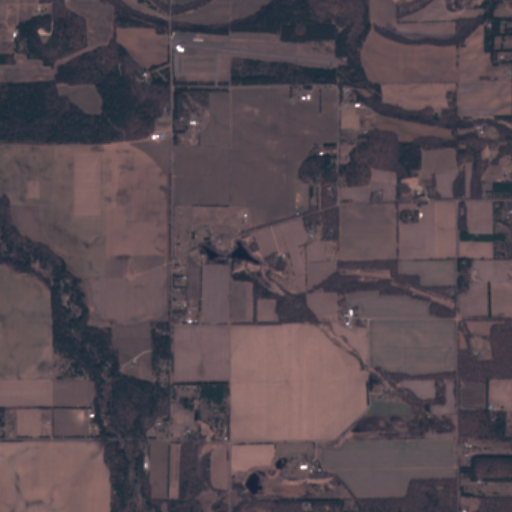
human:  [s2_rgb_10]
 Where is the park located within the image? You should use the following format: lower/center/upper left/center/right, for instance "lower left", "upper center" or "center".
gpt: The park is located in the upper of the image.
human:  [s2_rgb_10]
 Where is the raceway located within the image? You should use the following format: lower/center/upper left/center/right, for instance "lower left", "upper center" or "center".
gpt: The raceway is located in the upper center of the image.
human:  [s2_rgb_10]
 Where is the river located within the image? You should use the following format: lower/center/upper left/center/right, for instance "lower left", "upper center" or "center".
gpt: The river is located in the upper left of the image.
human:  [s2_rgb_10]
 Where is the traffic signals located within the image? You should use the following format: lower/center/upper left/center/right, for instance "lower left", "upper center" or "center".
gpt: The traffic signals is located in the upper center of the image.
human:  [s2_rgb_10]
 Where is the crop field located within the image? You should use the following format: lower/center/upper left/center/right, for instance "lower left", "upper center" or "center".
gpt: There is no crop field in the image.